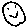
Label: smiley face